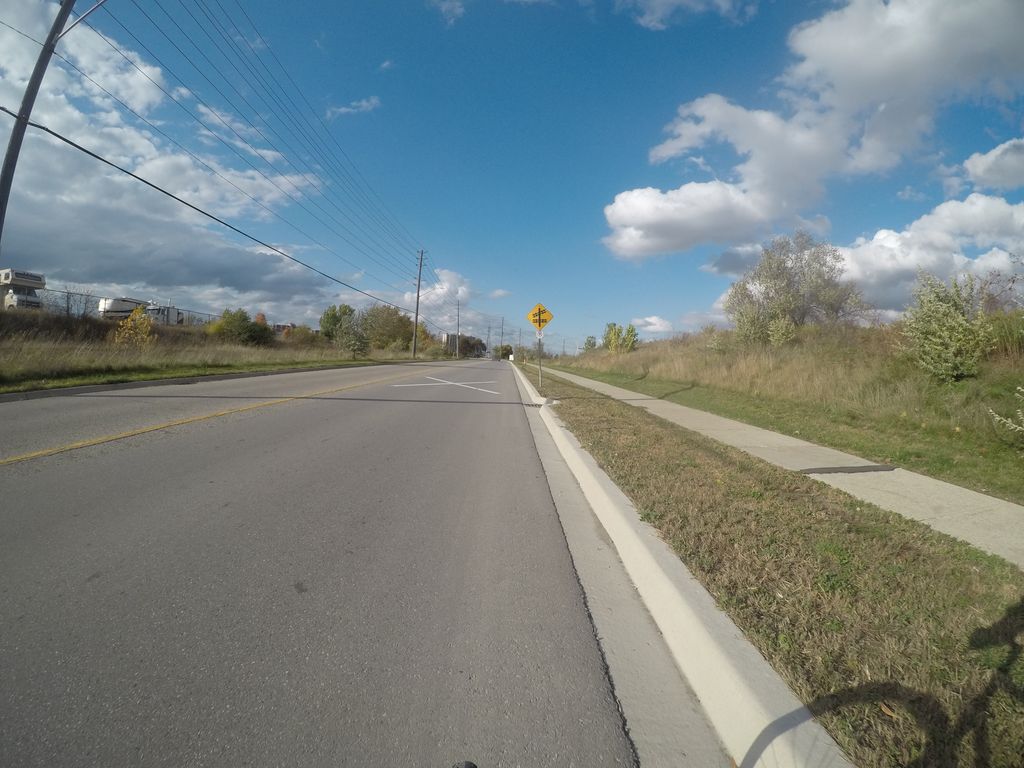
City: kitchener-waterloo